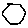
Label: hexagon